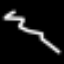
Label: squiggle